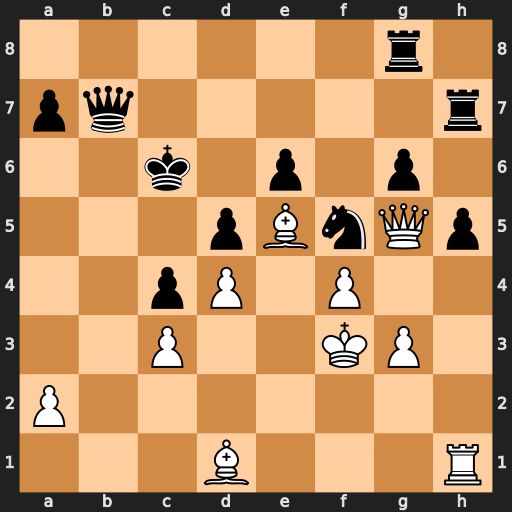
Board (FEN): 6r1/pq5r/2k1p1p1/3pBnQp/2pP1P2/2P2KP1/P7/3B3R
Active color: w
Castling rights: -
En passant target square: -
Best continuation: Ba4+ Kb6 Rb1+ Ka6 Rxb7